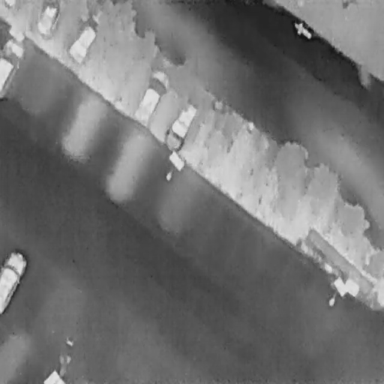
There are seven Cars in the infrared image.